Question: I have a php file that supllies a JSON to the front end
'''
<?php
header('Content-type: application/json');
require_once('includes/social-parser.php');
$id = $_POST['id'];
$youtube_playlists = $_POST['y'];
$twitter_lists = $_POST['t'];
$keywords = $_POST['k'];
$parser = new socialParser();
$json = $parser->build(json_decode($youtube_playlists), json_decode($twitter_lists), json_decode($keywords),$id);
shuffle($json);
print_r(str_replace('\/', '/', json_encode($json)));
die();
?>
'''
and in my front end i requst the json using the call:
'''
jQuery.ajax({
url: '/blog/wp-content/themes/blog/social-ajax.php',
type: 'POST',
dataType: 'json',
data: {
y: '<?php echo json_encode($youtube_playlists); ?>',
t: '<?php echo json_encode($twitter_lists); ?>',
k: '<?php echo json_encode($keywords); ?>',
id: '<?php echo $post->ID; ?>'
},
success: function(data, textStatus, xhr) {
jQuery.event.trigger({
type: "social-ajax",
social_object: data
});
},
error: function(xhr, textStatus, errorThrown) {
console.log("Error loading social data");
console.log(xhr);
}
});
'''
in some cases it works, but in others it logs an error as it goes to the error callback but with a status 200 .. the error is:

thanks in advance
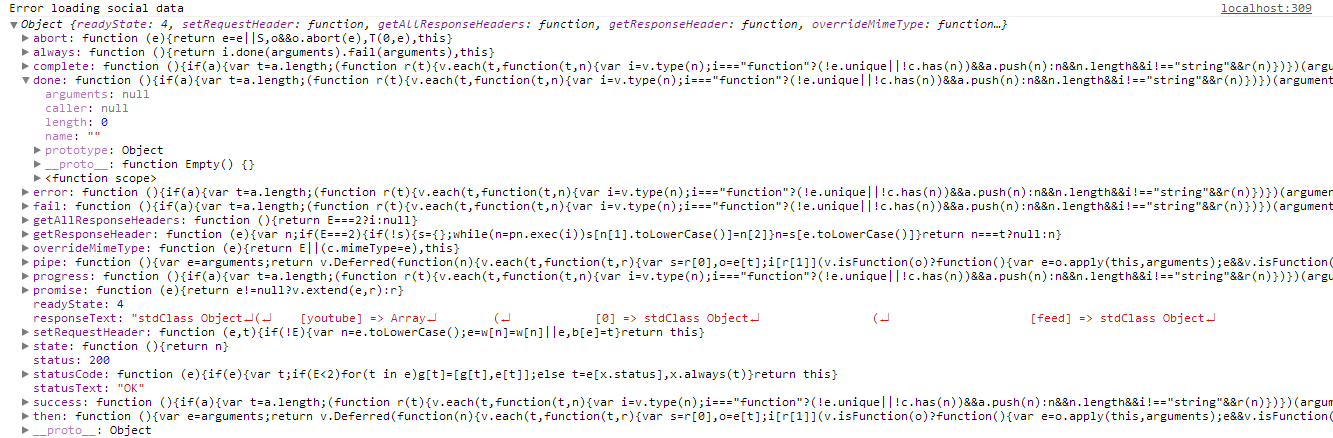
Answer: It seems to me you are invalidating your json:
'''
print_r(str_replace('\/', '/', json_encode($json)));
'''
should just be:
'''
// if $json is not valid json
echo json_encode($json);
'''
or
'''
// if $json is already valid json
echo $json;
'''